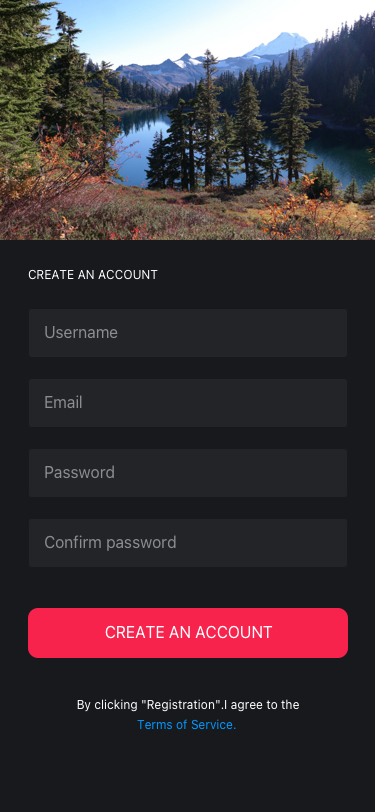
Text in this UI design:
CREATE AN ACCOUNT
Username
Email
Password
Confirm password
CREATE AN ACCOUNT
By clicking "Registration".I agree to the
Terms of Service.